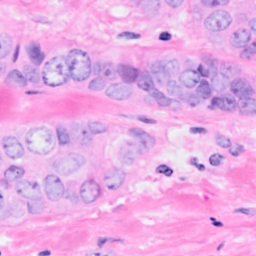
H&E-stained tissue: Breast